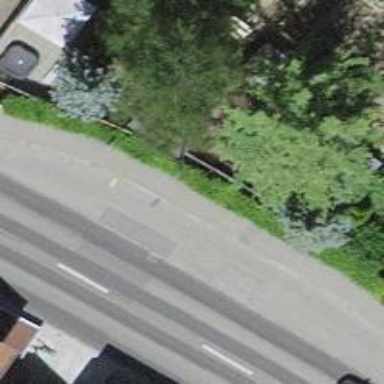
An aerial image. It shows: Bus stop with platform for public transport.